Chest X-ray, AP view. Patient: 71 years old, sex F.
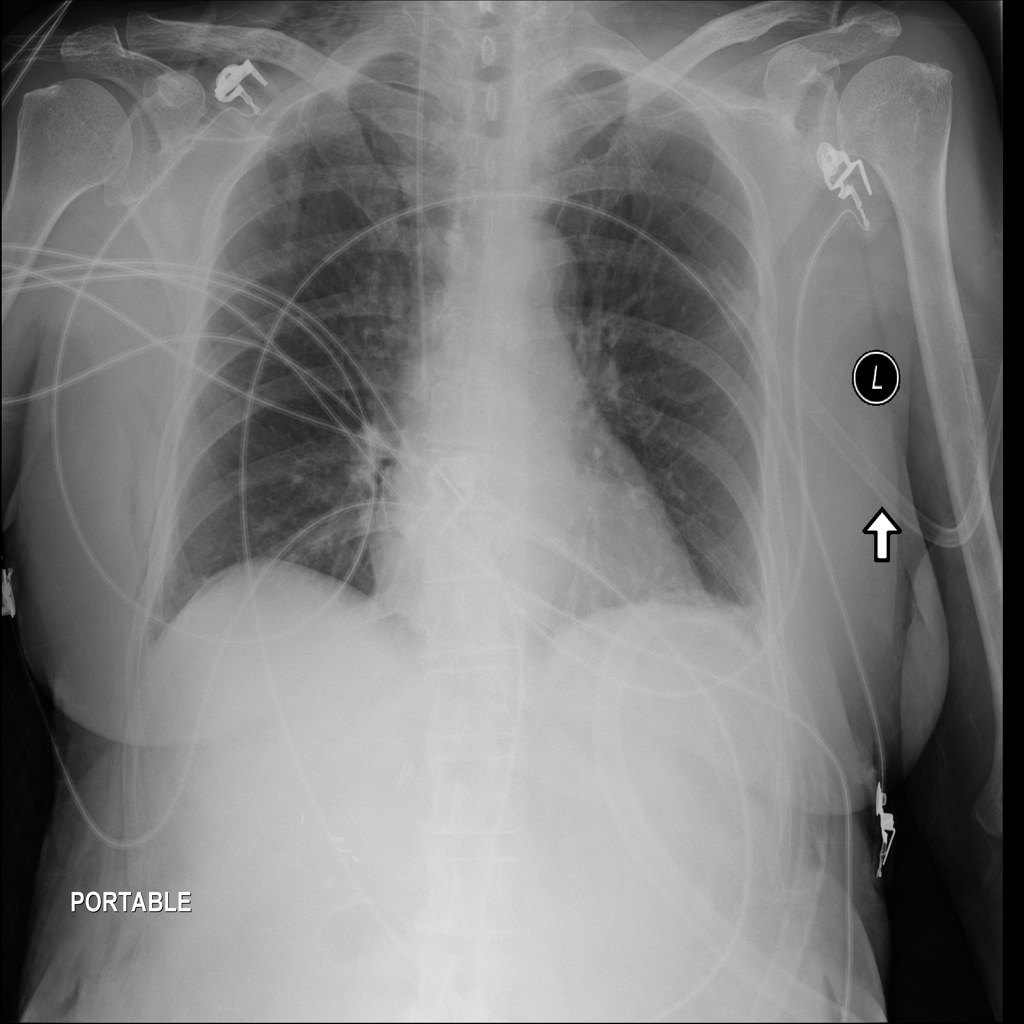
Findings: No Finding